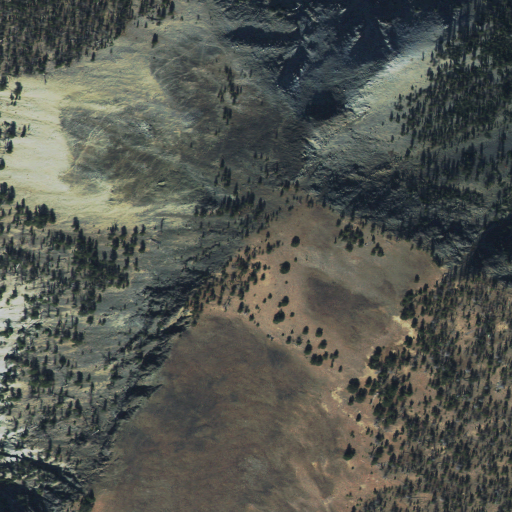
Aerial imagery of mountain in Idaho named Black Mountain containing grassland, evergreen forest, and shrub